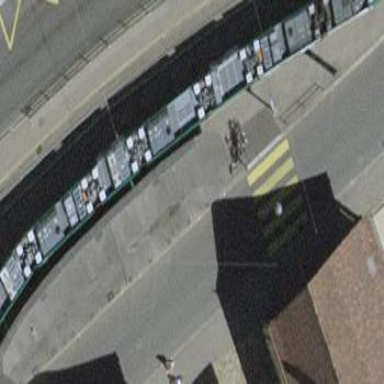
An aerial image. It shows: Tram platform with shelter. This is public transport platform for trams.